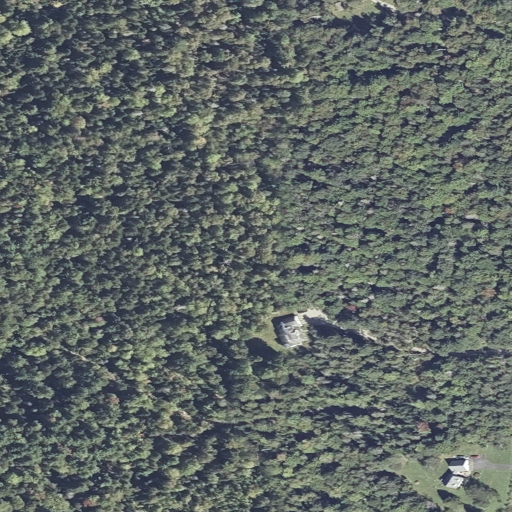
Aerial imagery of mountain in Maine named Hopkins Hill containing evergreen forest, mixed forest, deciduous forest, low intensity development, medium intensity development, and open development